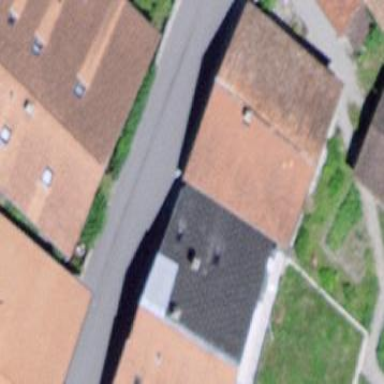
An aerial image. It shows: Residential building.